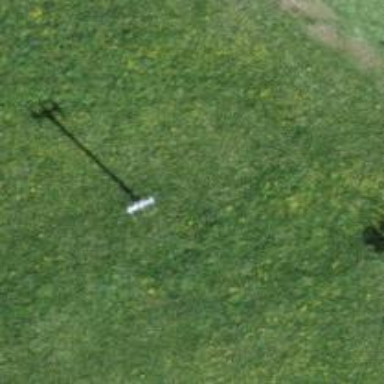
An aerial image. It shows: Mast structure.